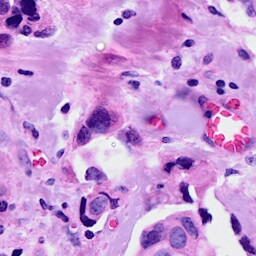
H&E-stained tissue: Breast